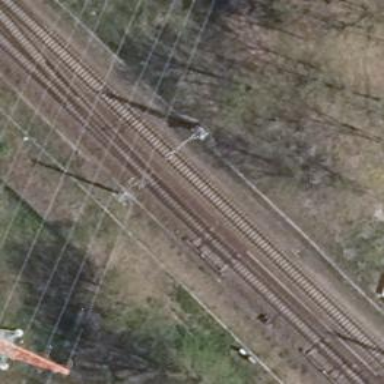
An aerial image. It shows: Railway switch with the turnout side on the right.